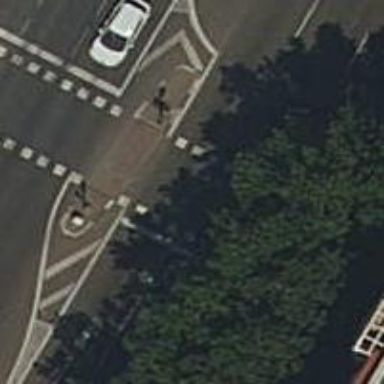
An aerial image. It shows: Zebra crossing with traffic signals.